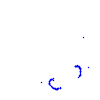
Particle: kaon